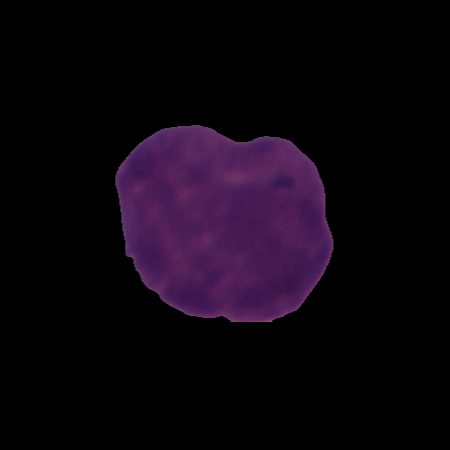
Label: cancer